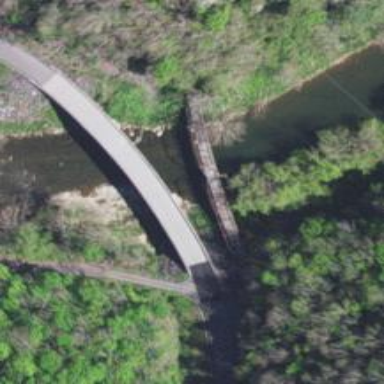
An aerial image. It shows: Footway bridge.